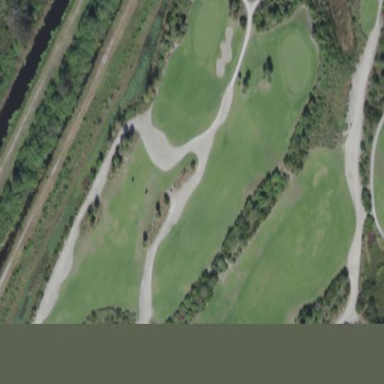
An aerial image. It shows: Golf fairway surrounded by grass.